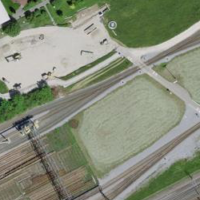
EUNIS habitat code: 57
Species observed at this site:
Rubus caesius